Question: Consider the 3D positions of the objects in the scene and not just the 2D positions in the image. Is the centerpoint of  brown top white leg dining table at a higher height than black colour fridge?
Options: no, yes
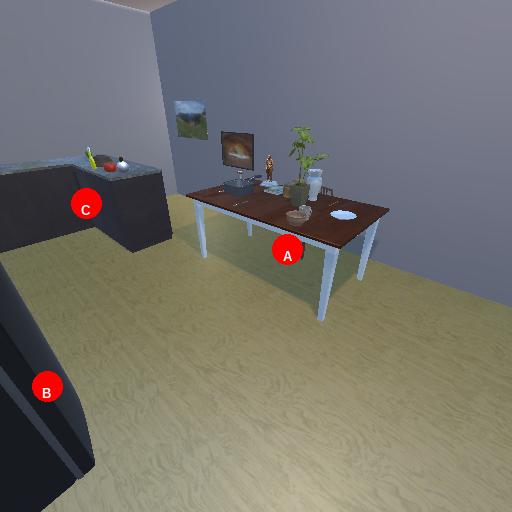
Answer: no